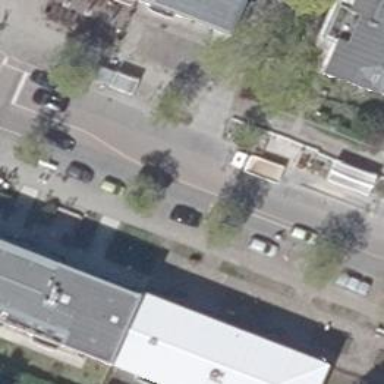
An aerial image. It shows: Public transport stop position.